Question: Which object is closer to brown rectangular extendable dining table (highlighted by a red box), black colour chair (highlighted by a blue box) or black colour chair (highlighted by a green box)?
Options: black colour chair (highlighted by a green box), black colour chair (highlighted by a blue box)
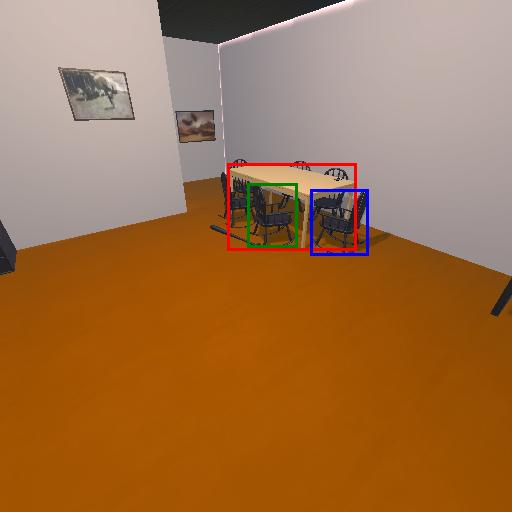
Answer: black colour chair (highlighted by a green box)